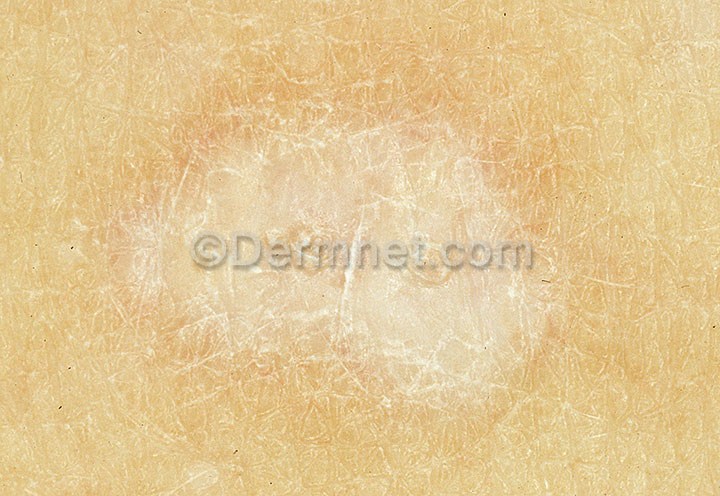
Disease: Psoriasis pictures Lichen Planus and related diseases